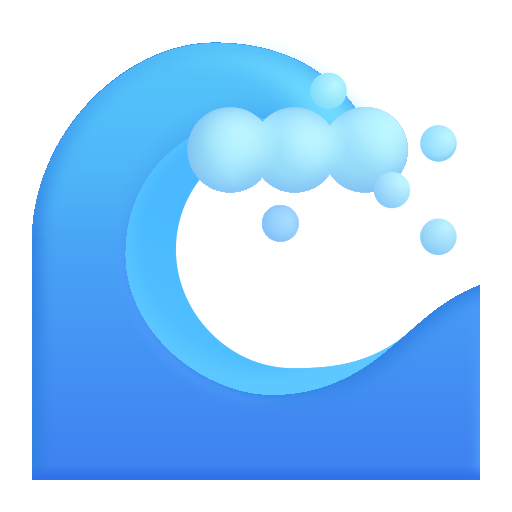
water wave color